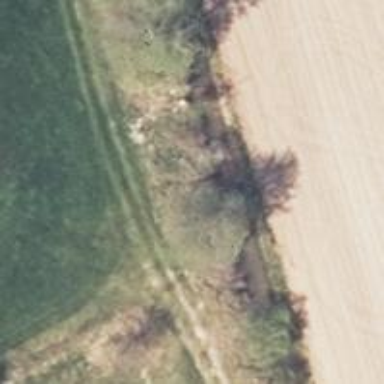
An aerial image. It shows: Row of trees in natural setting.